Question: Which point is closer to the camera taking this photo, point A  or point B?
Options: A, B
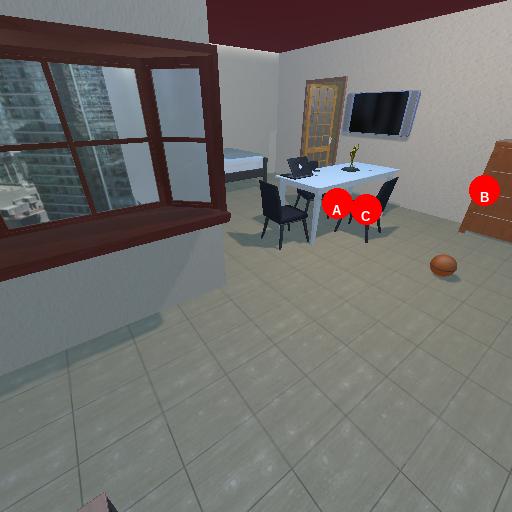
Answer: A